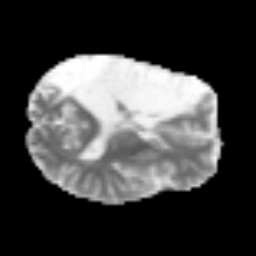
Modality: MD
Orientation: axial
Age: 40
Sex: male
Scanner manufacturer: siemens
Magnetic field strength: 3 T
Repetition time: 3.2 s
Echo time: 0.081 s